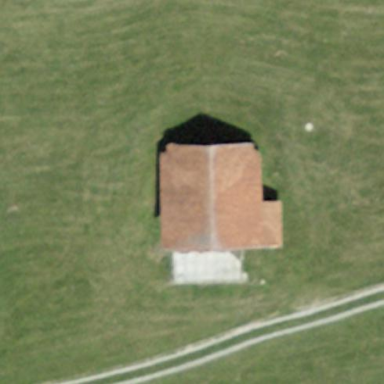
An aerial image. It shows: Barn.